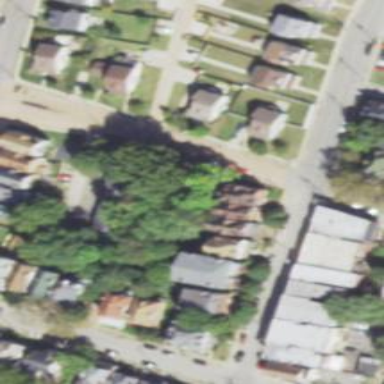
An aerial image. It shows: Alley classified as service road.